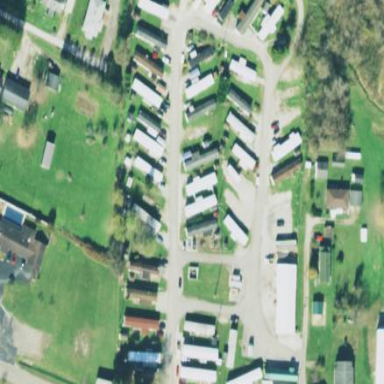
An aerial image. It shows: Trailer park.